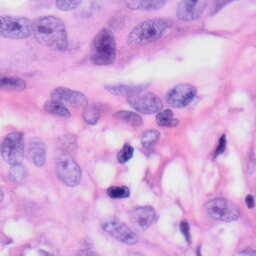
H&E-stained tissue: Skin